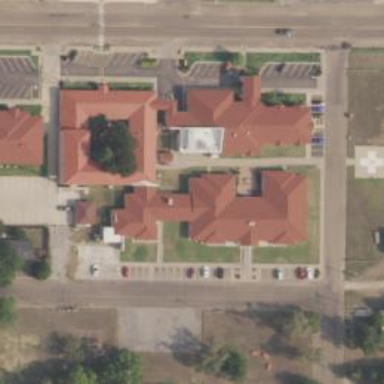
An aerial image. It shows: Healthcare facility identified as hospital.